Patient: sex F, age 65
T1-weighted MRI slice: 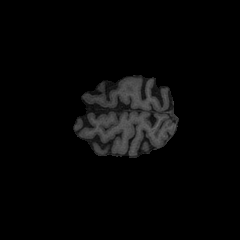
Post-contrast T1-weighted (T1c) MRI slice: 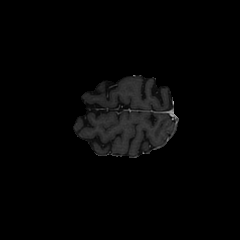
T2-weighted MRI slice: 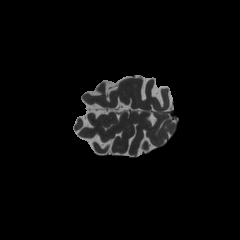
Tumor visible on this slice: no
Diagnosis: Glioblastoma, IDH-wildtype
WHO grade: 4